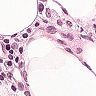
Metastatic tissue present: no